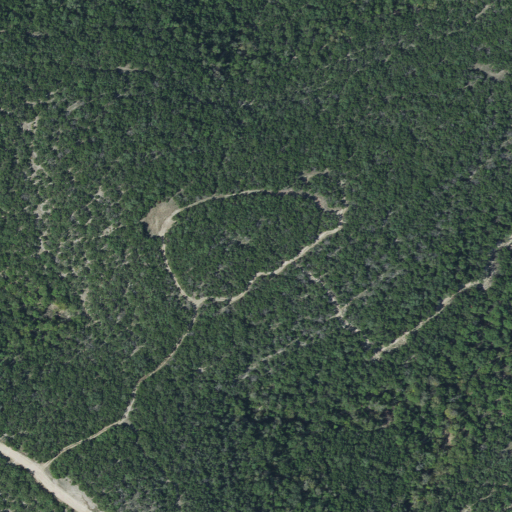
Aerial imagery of mountain in Texas named Laurin Hill containing evergreen forest, low intensity development, and medium intensity development